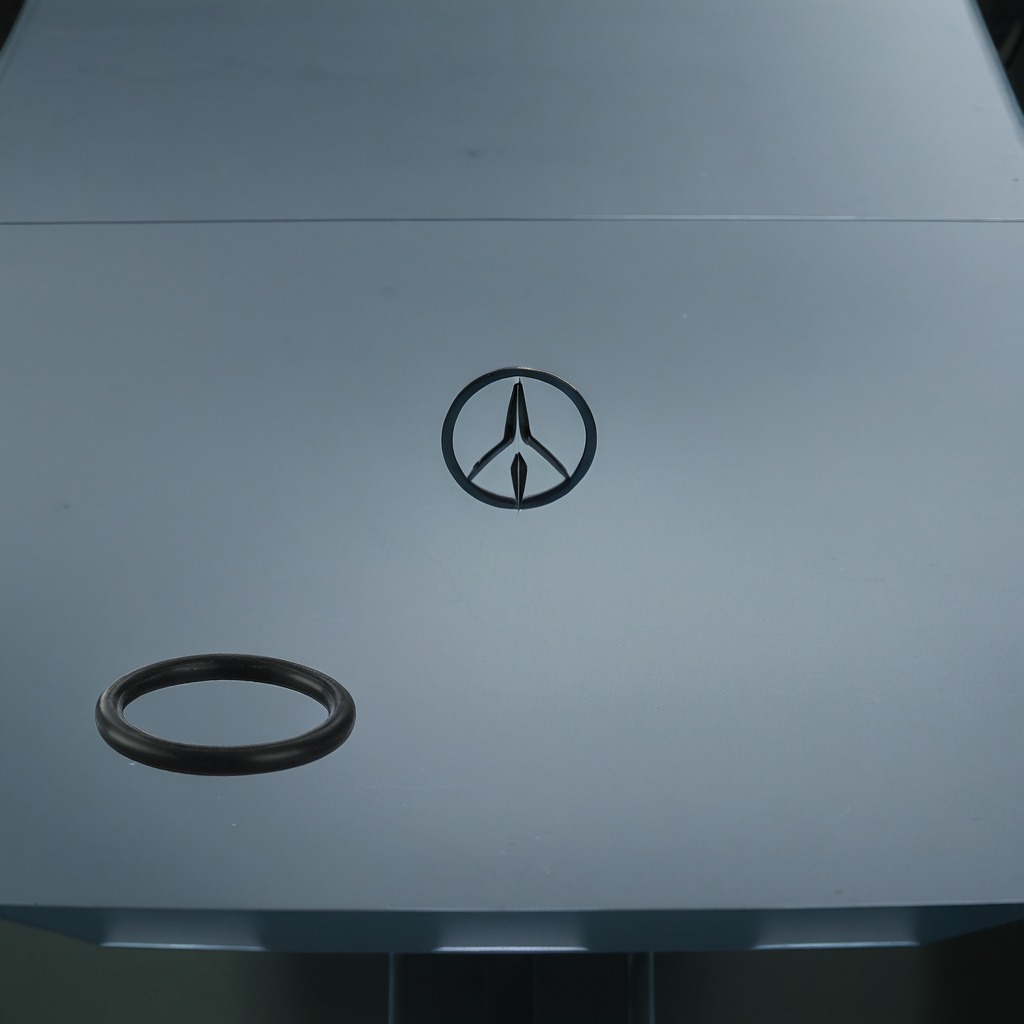
A rubber O-ring is lying on the toolbox surface in an airplane hangar workshop 8K.